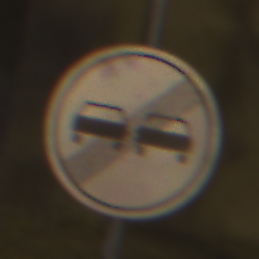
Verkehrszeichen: EndeUeberholverbot
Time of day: Night
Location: Outdoor (Suburban)
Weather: PartlyCloudy
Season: NotSpecified
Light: Artificial